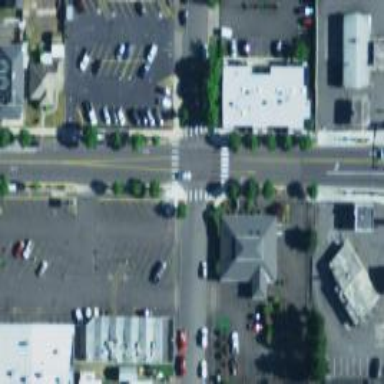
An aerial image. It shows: Pedestrian crossing with zebra markings on footway.